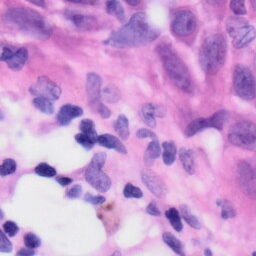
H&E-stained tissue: Skin